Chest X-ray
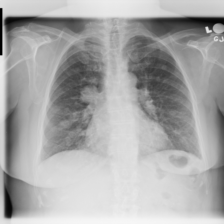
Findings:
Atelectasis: negative
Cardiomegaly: negative
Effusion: negative
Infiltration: negative
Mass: negative
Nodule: positive
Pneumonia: negative
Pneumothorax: negative
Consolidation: negative
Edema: negative
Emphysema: negative
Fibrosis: negative
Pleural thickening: negative
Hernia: negative